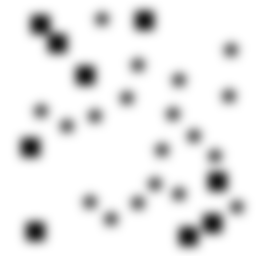
Squares: 9
Triangles: 0
Stars: 19
Total shapes: 28